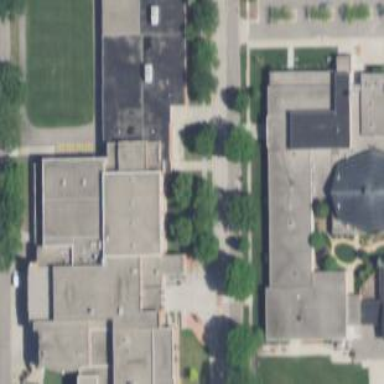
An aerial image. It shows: School.